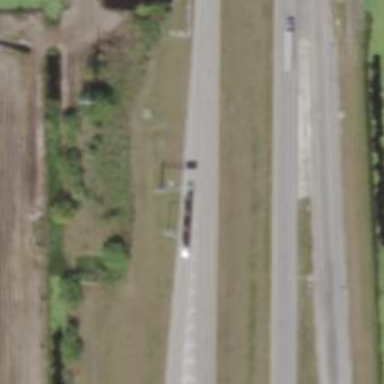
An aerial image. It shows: Asphalt trunk link road.